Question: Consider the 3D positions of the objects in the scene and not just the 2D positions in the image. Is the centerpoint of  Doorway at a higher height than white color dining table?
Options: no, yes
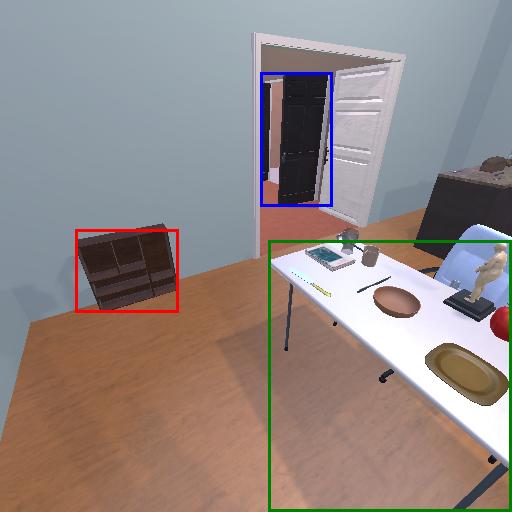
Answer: no